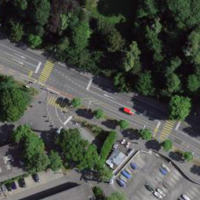
EUNIS habitat code: 55
Species observed at this site:
Pyrausta despicata
Torilis japonica
Sambucus nigra